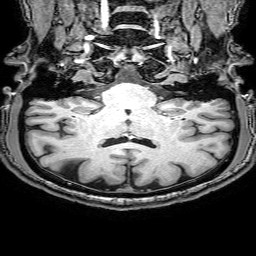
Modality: T1w
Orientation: sagittal
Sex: male
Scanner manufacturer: philips
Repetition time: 0.008123 s
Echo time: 0.00372 s